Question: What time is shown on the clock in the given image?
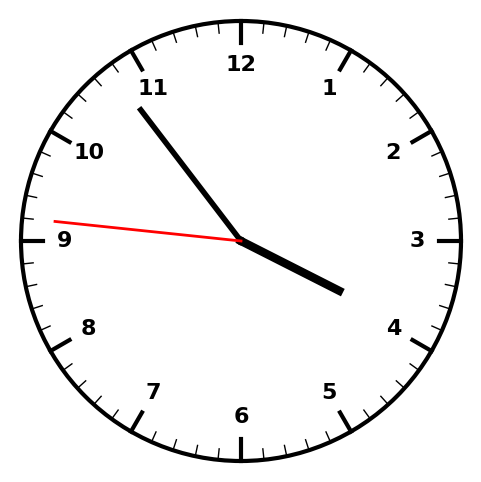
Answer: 03:53:46